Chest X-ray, PA view. Patient: 69 years old, sex F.
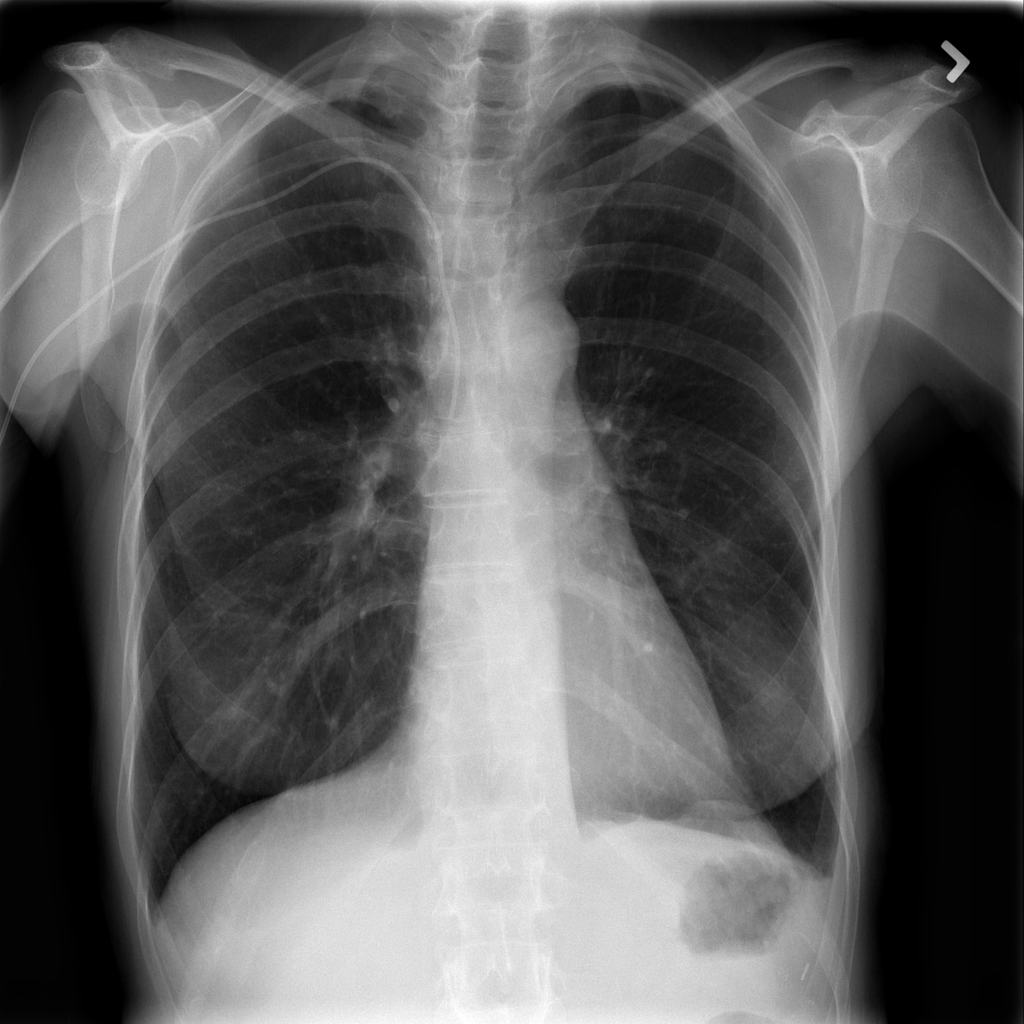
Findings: No Finding